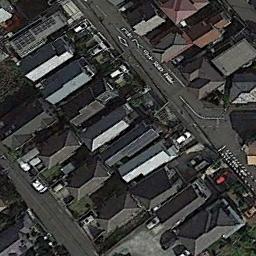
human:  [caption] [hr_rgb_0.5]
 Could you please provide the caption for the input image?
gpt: There are many roads and neatly arranged houses and trees and many vehicles in densely populated areas .

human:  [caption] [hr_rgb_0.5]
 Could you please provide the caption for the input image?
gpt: Most of the houses in the residential area are square .

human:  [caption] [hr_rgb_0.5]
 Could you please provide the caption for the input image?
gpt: A dense residential area has lots of houses next to each other while some roads go through the residential area .

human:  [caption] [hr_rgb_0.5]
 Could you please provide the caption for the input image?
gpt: The dense residential is next to the road with some cars .

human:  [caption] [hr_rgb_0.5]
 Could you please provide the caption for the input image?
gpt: There are some brown and gray buildings on dense residential area .